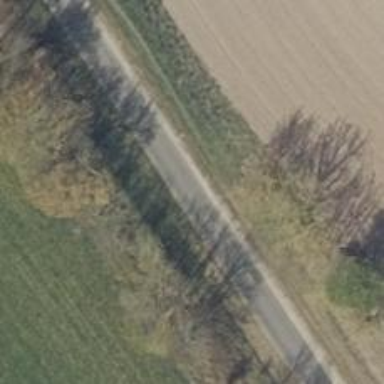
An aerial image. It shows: Unclassified road.